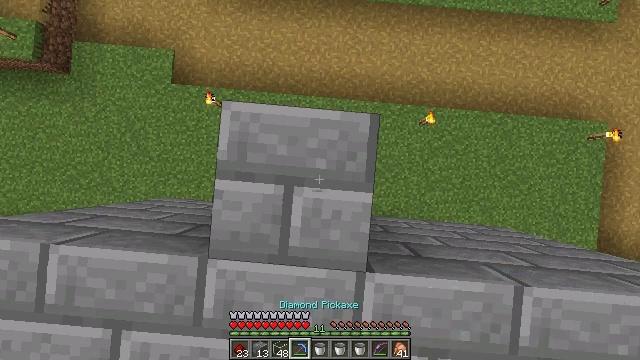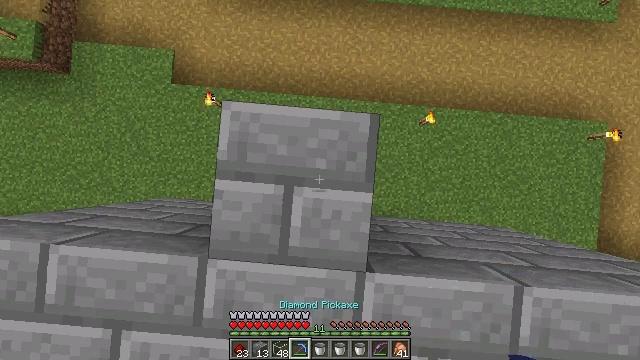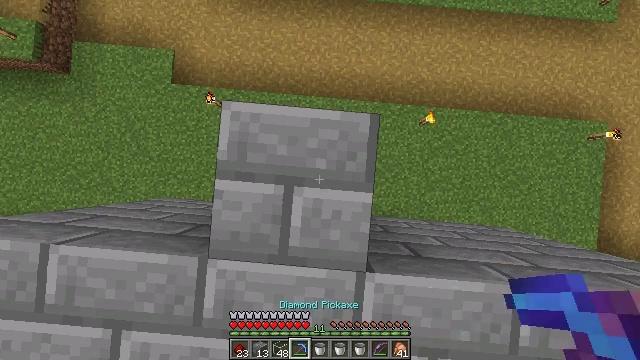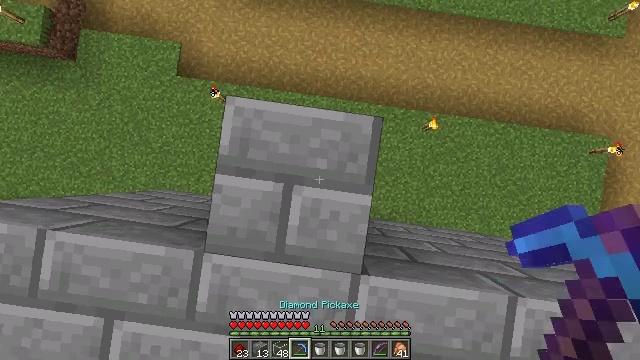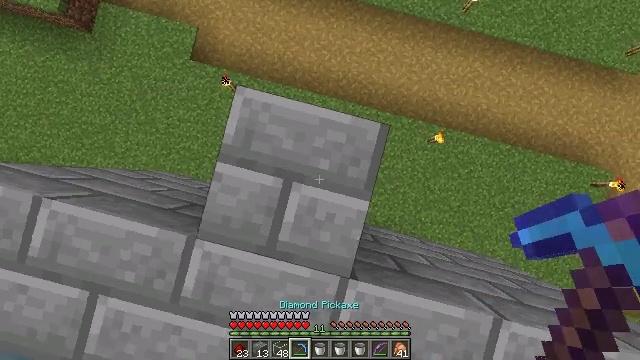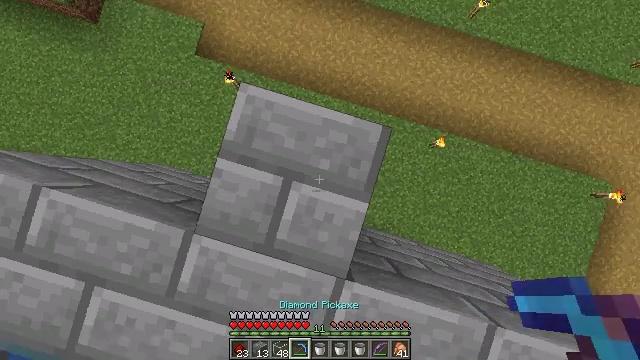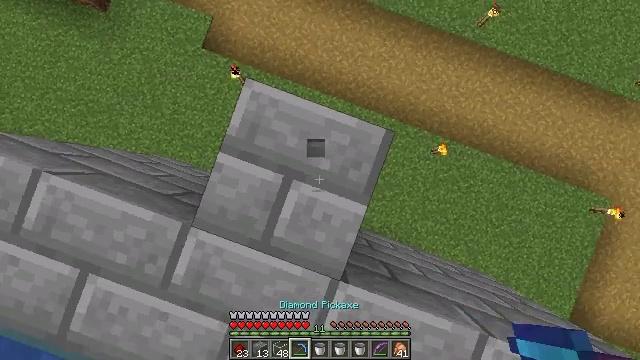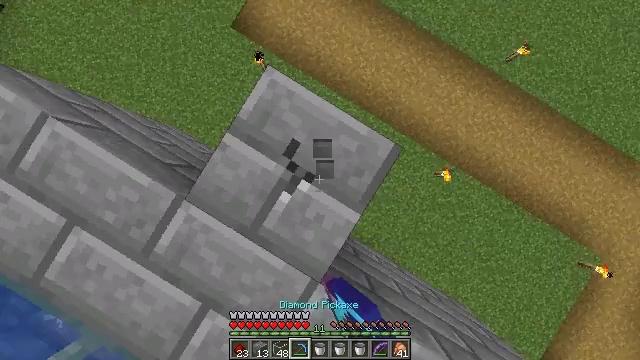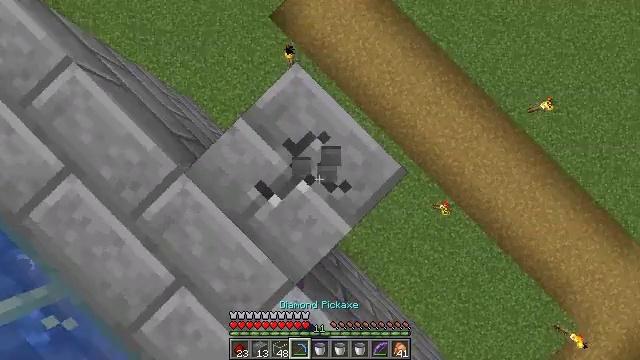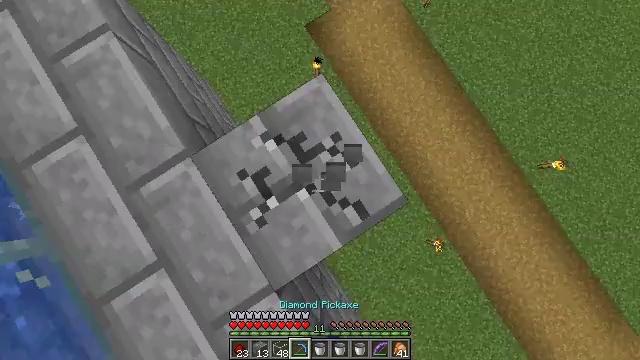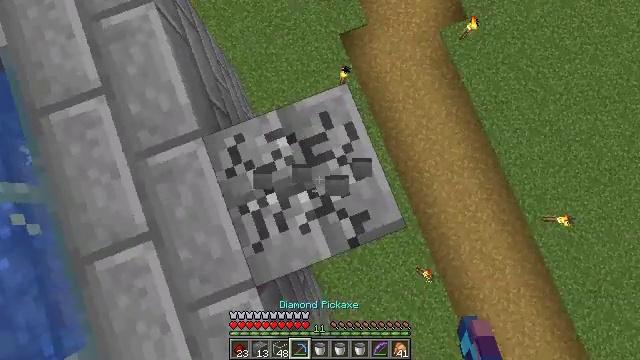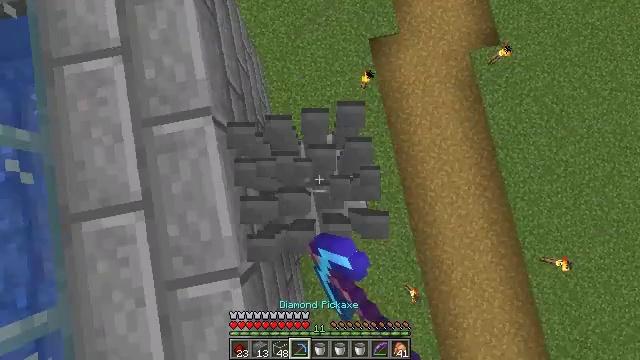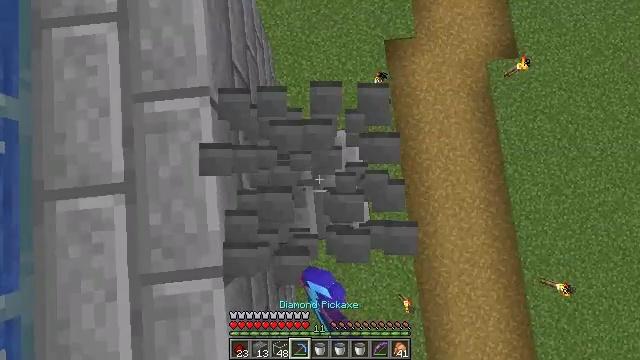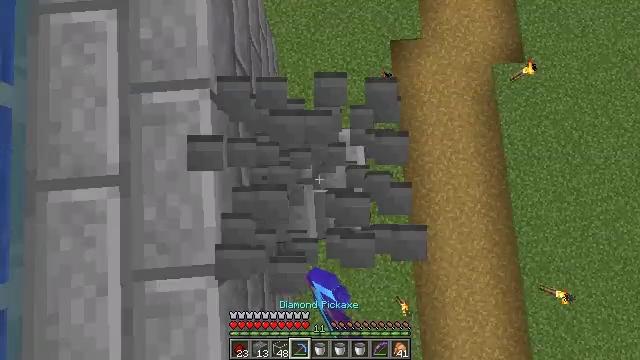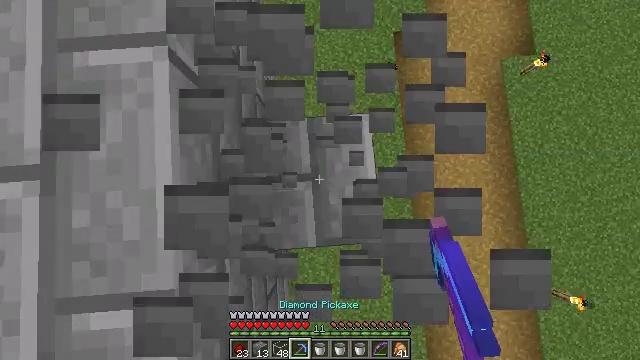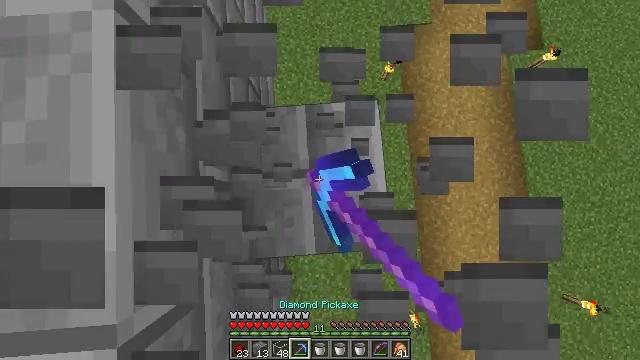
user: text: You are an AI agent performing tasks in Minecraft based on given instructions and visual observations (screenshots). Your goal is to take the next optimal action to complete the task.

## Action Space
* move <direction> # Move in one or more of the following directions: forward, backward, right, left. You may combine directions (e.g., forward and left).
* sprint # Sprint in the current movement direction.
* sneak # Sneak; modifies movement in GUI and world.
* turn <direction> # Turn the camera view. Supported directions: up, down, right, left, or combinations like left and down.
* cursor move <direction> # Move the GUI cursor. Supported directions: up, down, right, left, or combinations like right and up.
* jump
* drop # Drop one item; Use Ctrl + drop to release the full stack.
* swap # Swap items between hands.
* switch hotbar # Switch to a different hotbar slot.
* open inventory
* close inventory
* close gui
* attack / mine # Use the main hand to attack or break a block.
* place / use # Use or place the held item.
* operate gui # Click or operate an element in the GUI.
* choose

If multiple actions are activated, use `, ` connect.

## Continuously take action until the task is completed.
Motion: motion action
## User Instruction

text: Retrieve the stone bricks from an old building.
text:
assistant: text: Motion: no_op
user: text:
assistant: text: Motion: no_op
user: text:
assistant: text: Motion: turn left and down
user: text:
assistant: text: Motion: turn left and down
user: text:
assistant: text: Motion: turn left
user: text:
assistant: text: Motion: turn left, attack / mine
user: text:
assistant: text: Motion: turn left, attack / mine
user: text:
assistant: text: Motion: turn left and up, attack / mine
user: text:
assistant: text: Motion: turn left and up, attack / mine
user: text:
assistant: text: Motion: turn left and up, attack / mine
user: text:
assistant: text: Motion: turn left, attack / mine
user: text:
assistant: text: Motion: turn left, attack / mine
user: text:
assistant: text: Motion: turn left, attack / mine
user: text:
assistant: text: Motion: attack / mine
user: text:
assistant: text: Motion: attack / mine
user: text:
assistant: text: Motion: attack / mine
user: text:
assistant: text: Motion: attack / mine
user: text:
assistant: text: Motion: attack / mine
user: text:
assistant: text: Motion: attack / mine
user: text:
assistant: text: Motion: attack / mine
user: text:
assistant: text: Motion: attack / mine
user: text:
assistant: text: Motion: attack / mine
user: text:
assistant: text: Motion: attack / mine
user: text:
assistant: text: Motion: attack / mine
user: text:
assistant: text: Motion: attack / mine
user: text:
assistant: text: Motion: attack / mine
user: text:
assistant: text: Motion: attack / mine